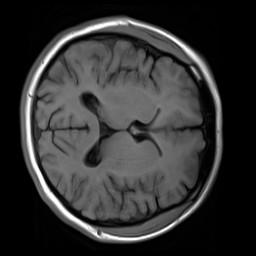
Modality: T1w
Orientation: axial
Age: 25
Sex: female
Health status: healthy
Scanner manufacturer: siemens
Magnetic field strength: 3 T
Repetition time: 4.1 s
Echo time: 0.0085 s